Interaction volume radius: 5 \u00c5
Interaction volume height: 25 \u00c5
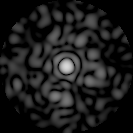
Disorder parameter: 0.8806